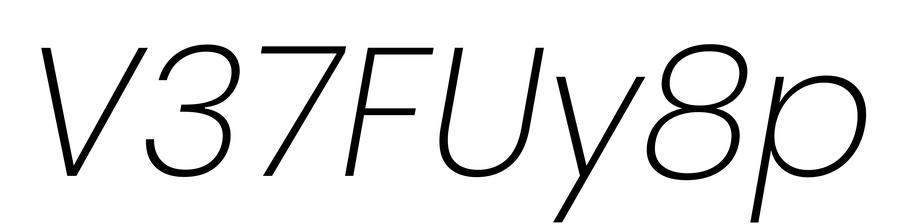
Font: Poppins-ExtraLightItalic